Question: In my app I've got an activity with an EditText view on top of a ListView. The simple problem I'm having is that the topmost element of the list is "underneath" the EditText view.
I'm not very experienced in Android and so I have no idea how to fix this!

My xml looks like this
'''
<RelativeLayout xmlns:android="http://schemas.android.com/apk/res/android"
xmlns:tools="http://schemas.android.com/tools"
android:layout_width="match_parent"
android:layout_height="match_parent"
android:paddingBottom="@dimen/activity_vertical_margin"
android:paddingLeft="@dimen/activity_horizontal_margin"
android:paddingRight="@dimen/activity_horizontal_margin"
android:paddingTop="@dimen/activity_vertical_margin"
tools:context=".AcceptDeliveriesMainActivity" >
<LinearLayout
android:layout_width="wrap_content"
android:layout_height="wrap_content"
android:orientation="horizontal" >
<!-- Editext for Search -->
<EditText android:id="@+id/inputSearch"
android:layout_width="fill_parent"
android:layout_height="wrap_content"
android:hint="@string/search_field_text"
android:inputType="textVisiblePassword"/>
</LinearLayout>
<!-- List View -->
<ListView
android:id="@+id/list_view"
android:layout_width="fill_parent"
android:layout_height="wrap_content" />
</RelativeLayout>
'''
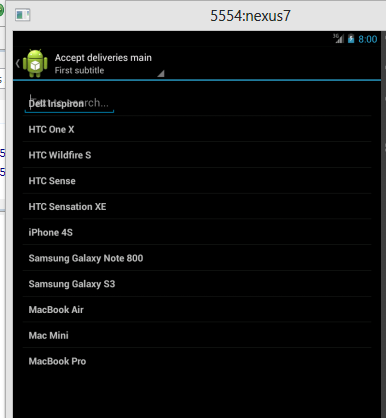
Answer: as long as your linearlayout just contains one element, so you can delete it.
you have to use 'android:layout_below="@+id/inputSearch"' in your listview
'''
<RelativeLayout xmlns:android="http://schemas.android.com/apk/res/android"
xmlns:tools="http://schemas.android.com/tools"
android:layout_width="match_parent"
android:layout_height="match_parent"
android:paddingBottom="@dimen/activity_vertical_margin"
android:paddingLeft="@dimen/activity_horizontal_margin"
android:paddingRight="@dimen/activity_horizontal_margin"
android:paddingTop="@dimen/activity_vertical_margin"
tools:context=".AcceptDeliveriesMainActivity" >
<EditText
android:id="@+id/inputSearch"
android:layout_width="fill_parent"
android:layout_height="wrap_content"
android:inputType="textVisiblePassword" />
<!-- List View -->
<ListView
android:id="@+id/list_view"
android:layout_width="fill_parent"
android:layout_height="wrap_content"
android:layout_below="@+id/inputSearch" />
</RelativeLayout>
'''
### If you don't want to remove the linearlayout
you can use this:
'''
<RelativeLayout xmlns:android="http://schemas.android.com/apk/res/android"
xmlns:tools="http://schemas.android.com/tools"
android:layout_width="match_parent"
android:layout_height="match_parent"
android:paddingBottom="@dimen/activity_vertical_margin"
android:paddingLeft="@dimen/activity_horizontal_margin"
android:paddingRight="@dimen/activity_horizontal_margin"
android:paddingTop="@dimen/activity_vertical_margin"
tools:context=".AcceptDeliveriesMainActivity" >
<LinearLayout
android:layout_width="wrap_content"
android:layout_height="wrap_content"
android:id="@+id/llID"
android:orientation="horizontal" >
<!-- Editext for Search -->
<EditText
android:id="@+id/inputSearch"
android:layout_width="fill_parent"
android:layout_height="wrap_content"
android:inputType="textVisiblePassword" />
</LinearLayout>
<!-- List View -->
<ListView
android:id="@+id/list_view"
android:layout_width="fill_parent"
android:layout_height="wrap_content"
android:layout_below="@+id/llID" />
</RelativeLayout>
'''
In the previous code, I just gave an ID to the linearlayout and made the listview below it